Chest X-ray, PA view. Patient: 36 years old, sex F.
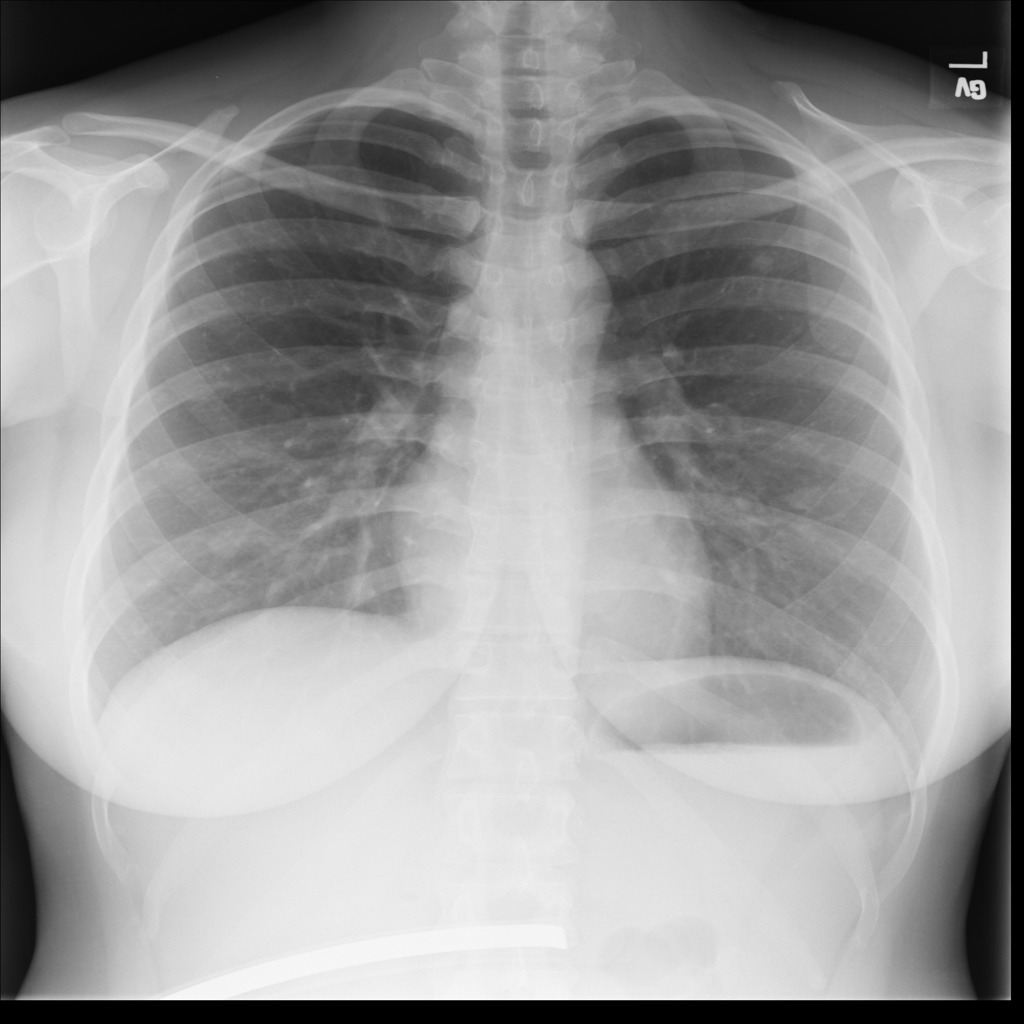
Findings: Nodule